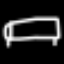
Label: bed